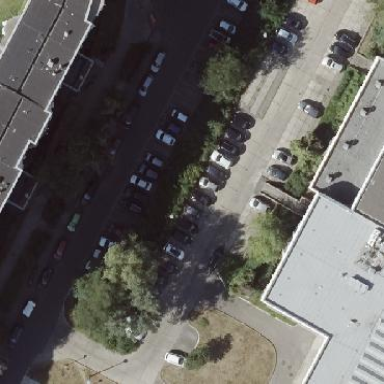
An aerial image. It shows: Street side parking on concrete surface.